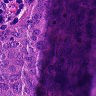
Metastatic tissue present: yes